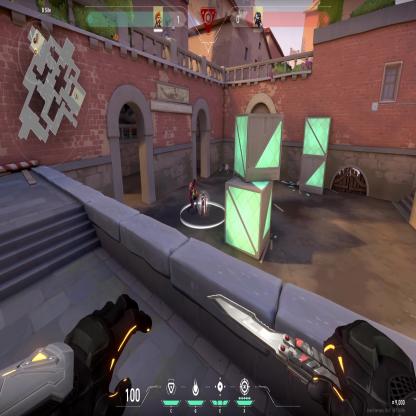
Label: planted spike ; enemy